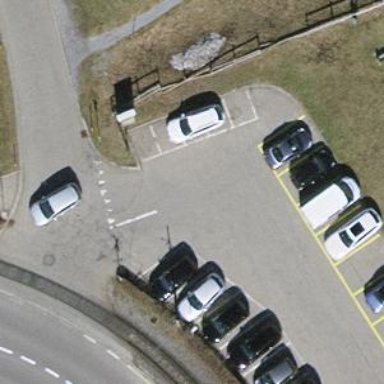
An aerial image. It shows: Bicycle parking facility.